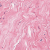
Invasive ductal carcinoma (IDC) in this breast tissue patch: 0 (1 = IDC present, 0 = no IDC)